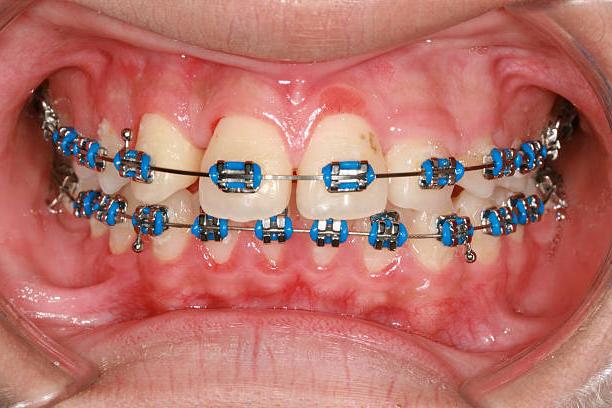
Condition: Gingivitis